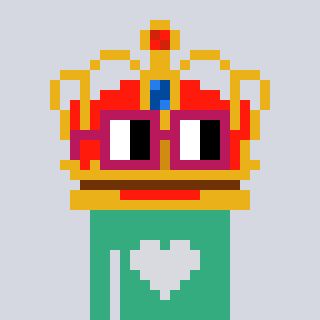
a pixel art character with square dark red glasses, a crown-shaped head and a teal-colored body on a cool background